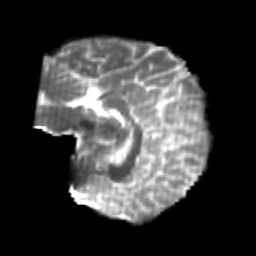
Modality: T2w
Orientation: sagittal
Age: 22
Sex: male
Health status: healthy
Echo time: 0.074 s